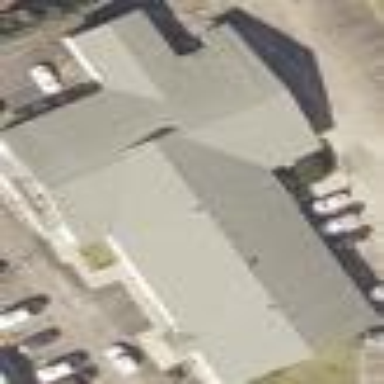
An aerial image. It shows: Hospice building providing healthcare services.